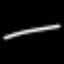
Label: line